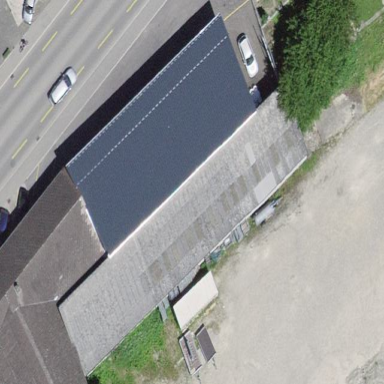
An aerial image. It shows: Commercial building housing tyre shop.